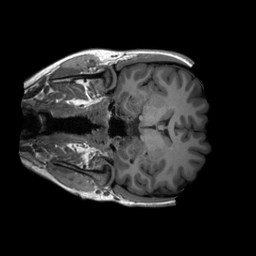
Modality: T1w
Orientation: coronal
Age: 22
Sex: female
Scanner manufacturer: siemens
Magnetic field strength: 3 T
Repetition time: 2.3 s
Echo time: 0.00232 s